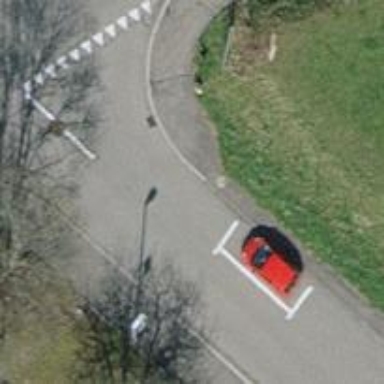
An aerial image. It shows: Unmarked road crossing.